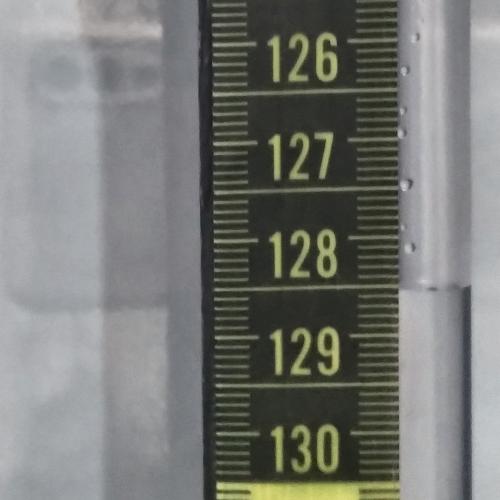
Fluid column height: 128.5 cm